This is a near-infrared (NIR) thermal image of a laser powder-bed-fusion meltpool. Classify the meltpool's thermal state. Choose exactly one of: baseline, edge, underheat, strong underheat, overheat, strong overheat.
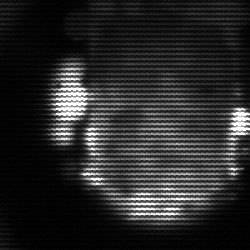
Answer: baseline